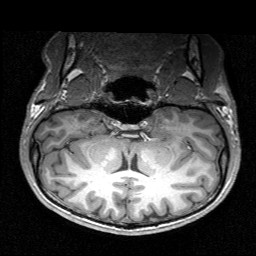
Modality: T1w
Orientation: sagittal
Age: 22
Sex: male
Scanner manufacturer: siemens
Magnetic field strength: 3 T
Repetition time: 1.9 s
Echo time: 0.00226 s